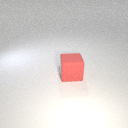
large red rubber cube